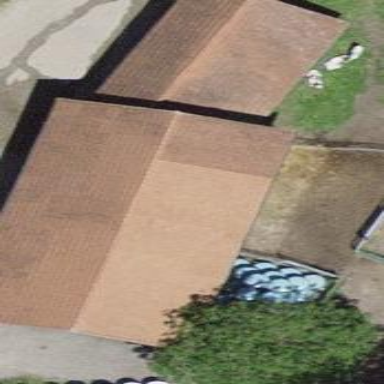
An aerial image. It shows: View of roof of building.